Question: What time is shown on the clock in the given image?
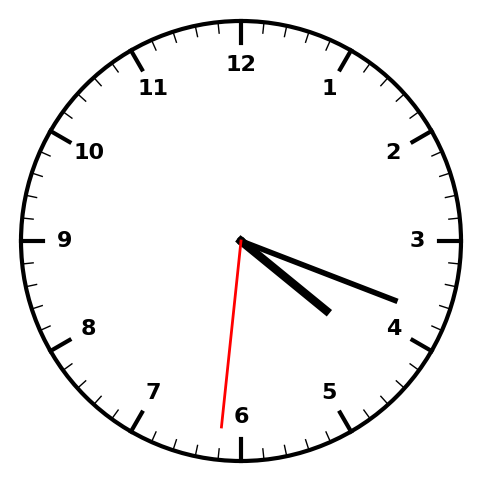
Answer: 04:18:31